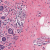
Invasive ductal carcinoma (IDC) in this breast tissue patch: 1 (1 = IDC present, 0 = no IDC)